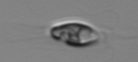
Label: Chrysochromulina